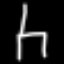
Label: chair